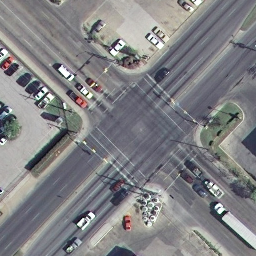
Label: intersection